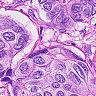
Metastatic tissue present: yes